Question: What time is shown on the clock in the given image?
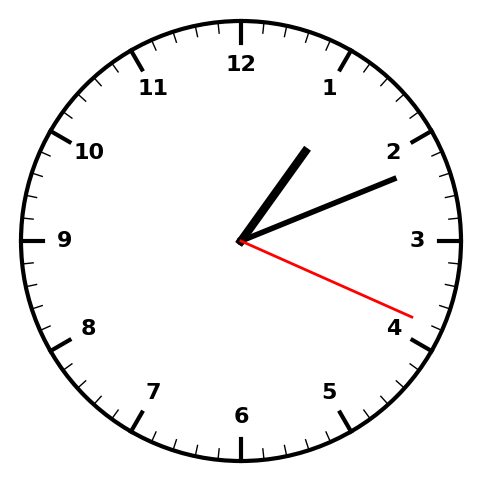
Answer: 01:11:19